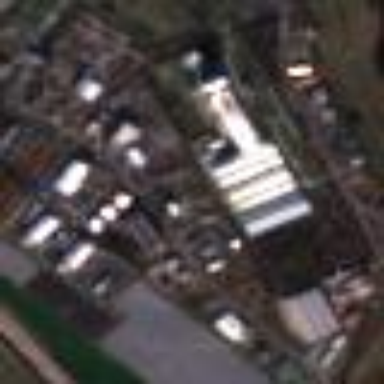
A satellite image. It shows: Industrial area.